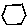
Label: hexagon